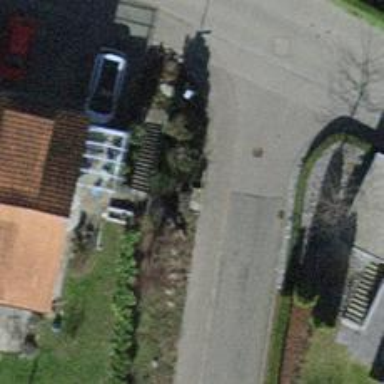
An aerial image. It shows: Street cabinet of man-made origin.